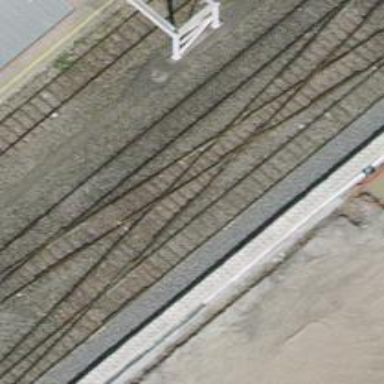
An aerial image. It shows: Single-track spur railway line.